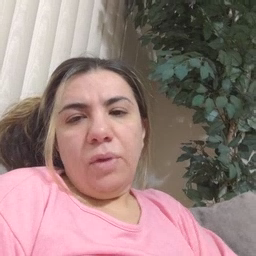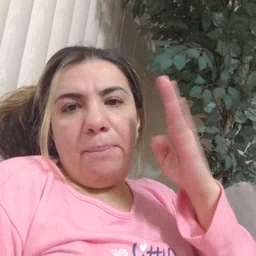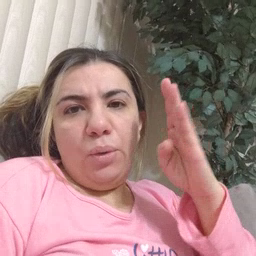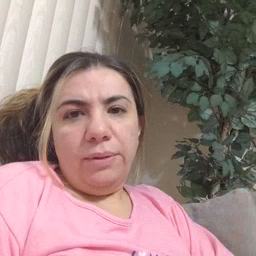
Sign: blue